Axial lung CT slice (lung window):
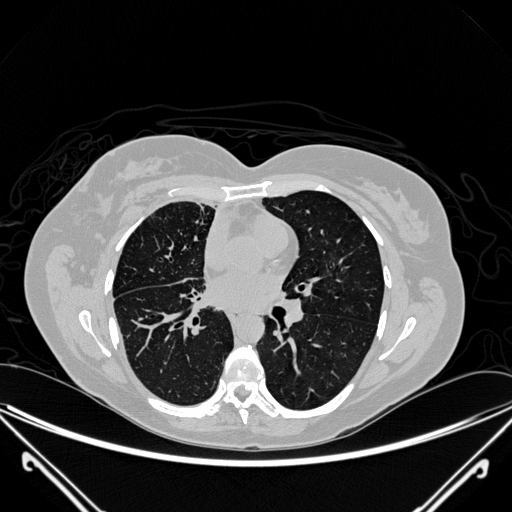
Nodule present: no